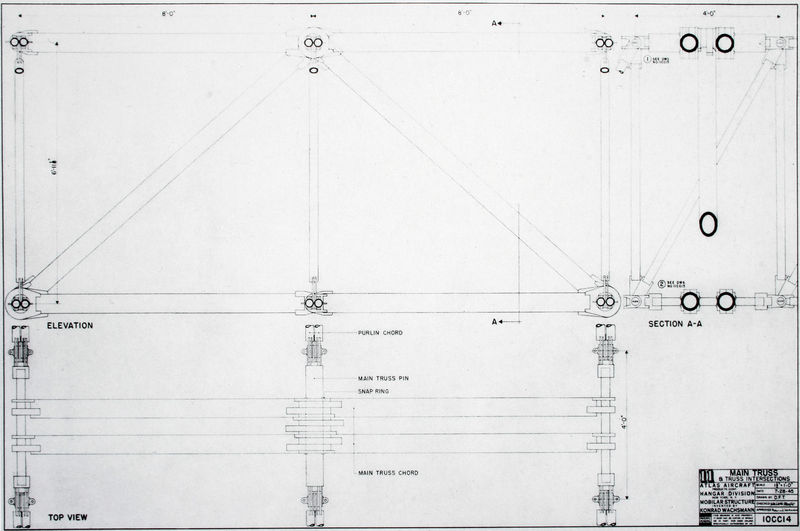
Titel: Hangar-Konstruktionen für Atlas Aircraft (Mobilar Structure), Haupt-Raumfachwerkbinder, Ansicht, Aufsicht, Schnitte
Künstler: Konrad Wachsmann
Standort: New York
Schlagwörter: zeichnung, verbindung, blatt, linien, balken, technik, beschriftung, konstruktion, montage